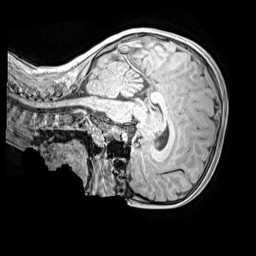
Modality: MP2RAGE
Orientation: sagittal
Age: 9
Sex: female
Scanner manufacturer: siemens
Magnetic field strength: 3 T
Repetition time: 4 s
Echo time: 0.00299 s